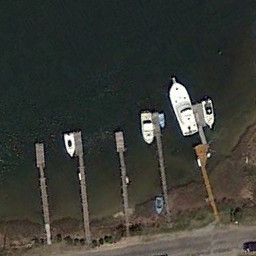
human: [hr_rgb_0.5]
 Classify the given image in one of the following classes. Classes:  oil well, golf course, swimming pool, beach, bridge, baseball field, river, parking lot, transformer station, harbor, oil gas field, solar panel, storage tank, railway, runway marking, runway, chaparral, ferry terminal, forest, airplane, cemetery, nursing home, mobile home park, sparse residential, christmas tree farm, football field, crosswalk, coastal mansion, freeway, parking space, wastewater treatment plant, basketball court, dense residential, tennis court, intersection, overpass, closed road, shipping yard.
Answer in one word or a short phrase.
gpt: ferry terminal